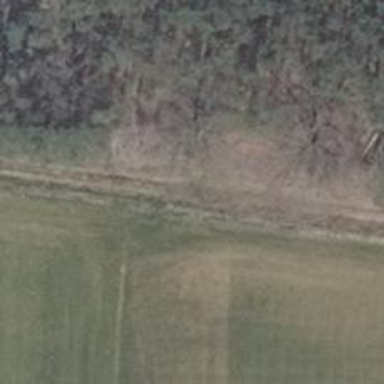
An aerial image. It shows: Sandy track with grade 4 tracktype.